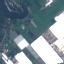
Land use / land cover: Industrial